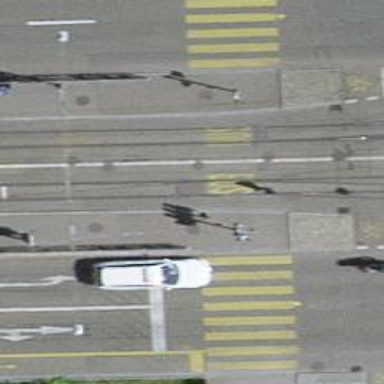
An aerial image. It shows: Tram stop with public transport stop position.